Here is the raw acceleration-versus-time signal recorded on a bearing housing. Based on the visible evidence, which condition applies: normal, inner_race, outer_race, ball?
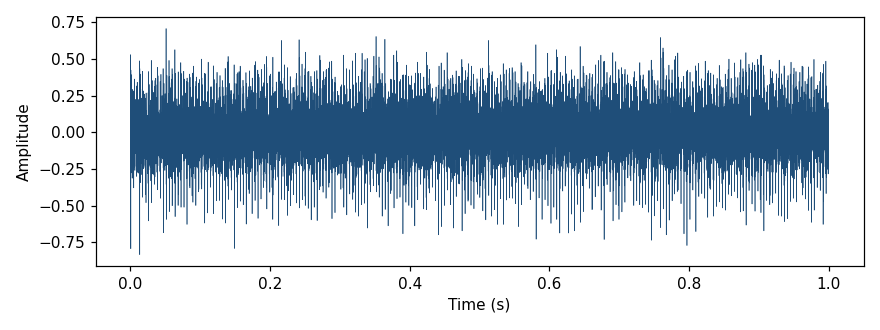
Answer: outer_race